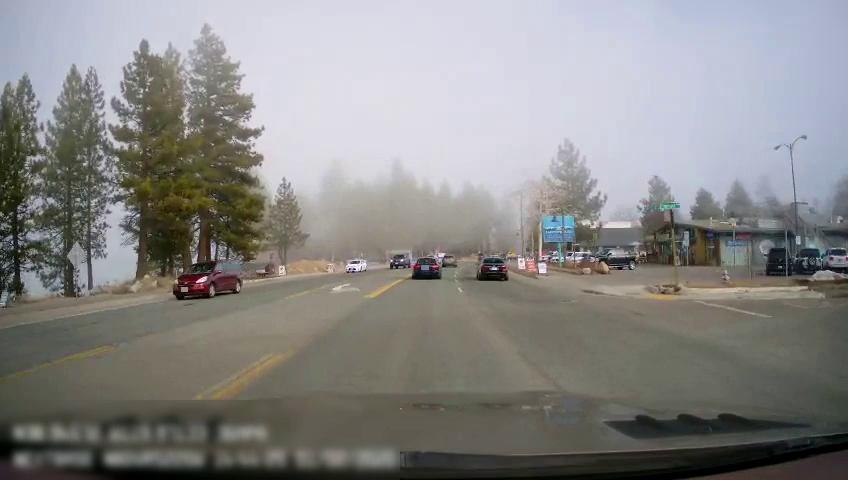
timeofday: Day
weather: Sunny
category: Drivable Space
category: Vehicles | Car
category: Vehicles | Car
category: Vehicles | SUV
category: Vehicles | Car
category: Vehicles | Truck
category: Vehicles | SUV
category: Vehicles | SUV
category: Vehicles | SUV
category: Vehicles | Truck
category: Vehicles | Car
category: Lanes | Opposite Lane
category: Lanes | Current Lane
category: Lanes | Current Lane
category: Lanes | Alternate Lane